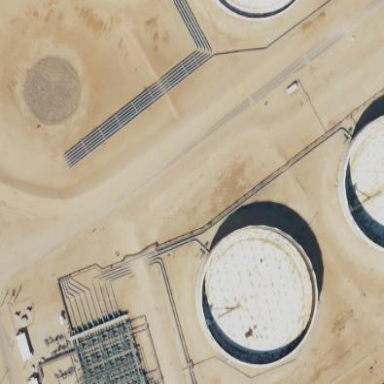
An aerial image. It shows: Storage tank that is man-made.